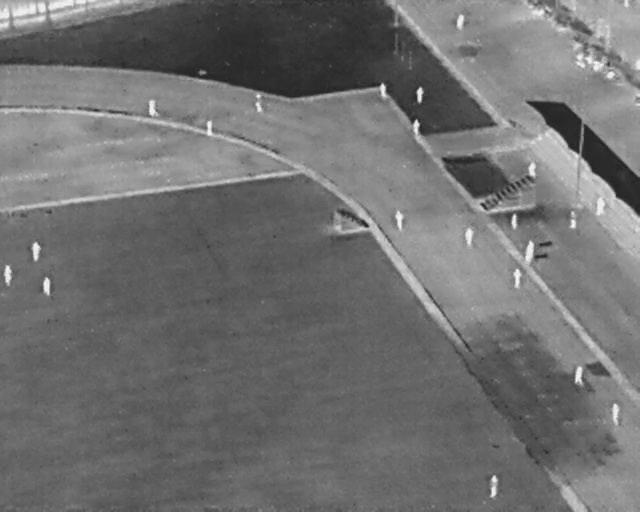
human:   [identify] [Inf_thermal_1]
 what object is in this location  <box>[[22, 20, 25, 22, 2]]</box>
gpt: <ref>1 medium person at the top left</ref>

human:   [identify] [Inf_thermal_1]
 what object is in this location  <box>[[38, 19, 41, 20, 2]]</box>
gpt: <ref>1 medium person at the top</ref>

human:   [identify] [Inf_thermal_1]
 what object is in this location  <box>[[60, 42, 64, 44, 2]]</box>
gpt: <ref>1 medium person at the center</ref>

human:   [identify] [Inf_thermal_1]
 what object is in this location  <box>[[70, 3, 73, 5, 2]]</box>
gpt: <ref>1 medium person at the top right</ref>